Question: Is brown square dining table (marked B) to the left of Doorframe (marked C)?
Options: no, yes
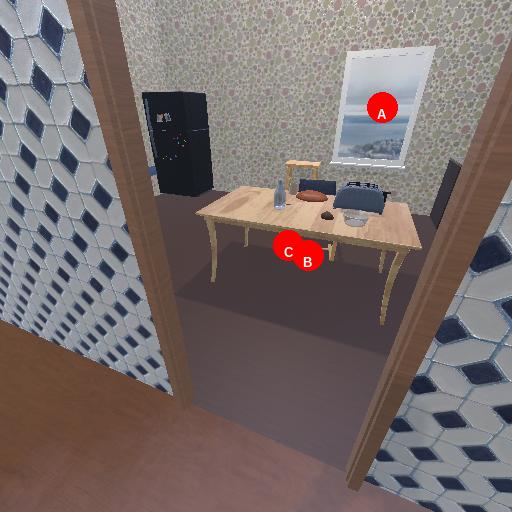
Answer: no